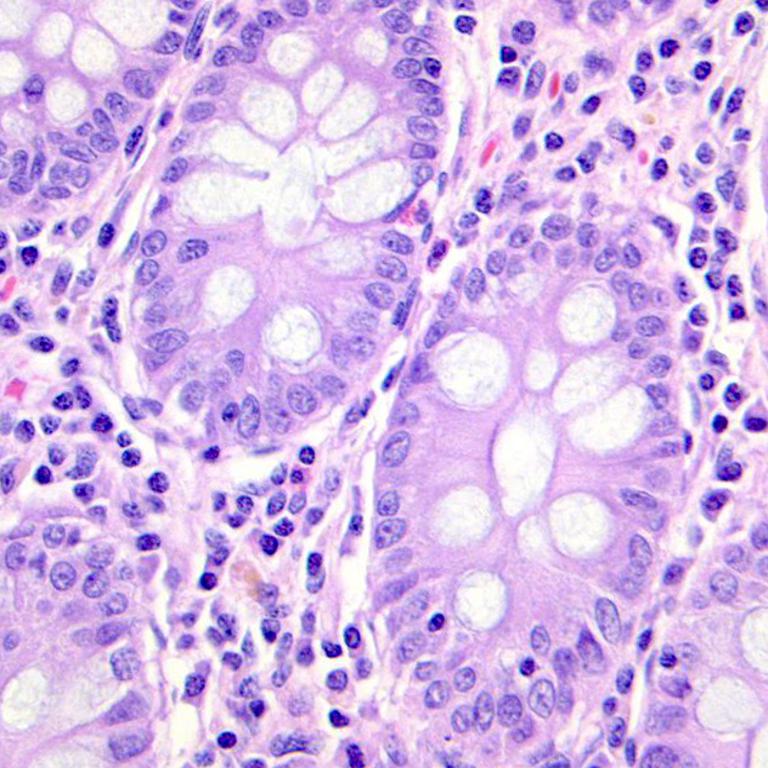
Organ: colon
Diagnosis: benign